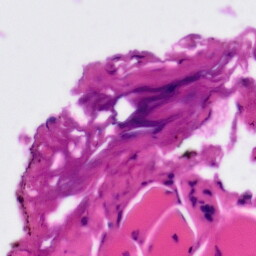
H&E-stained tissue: Tonsil